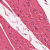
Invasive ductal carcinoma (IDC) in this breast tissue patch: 0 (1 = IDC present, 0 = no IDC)